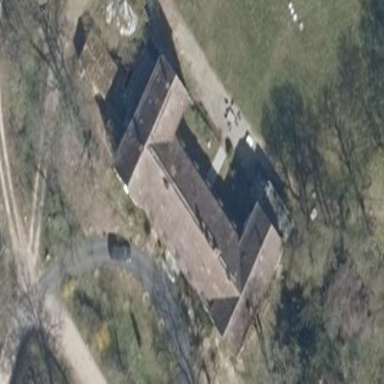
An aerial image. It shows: Hipped roof on residential building.